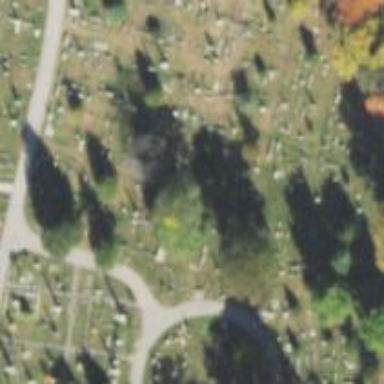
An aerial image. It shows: Memorial site with historic significance.